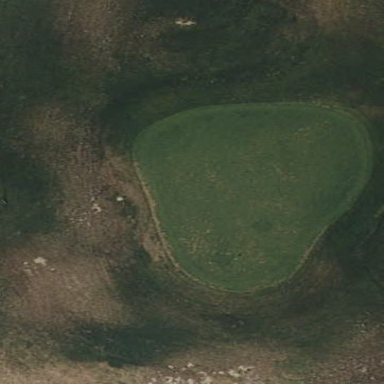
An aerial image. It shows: Golf fairway in the image.